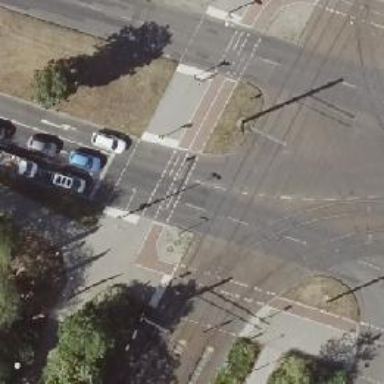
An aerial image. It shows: Tram level crossing on railway.